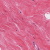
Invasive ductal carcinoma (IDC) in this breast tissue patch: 0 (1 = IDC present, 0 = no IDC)